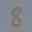
Label: 8